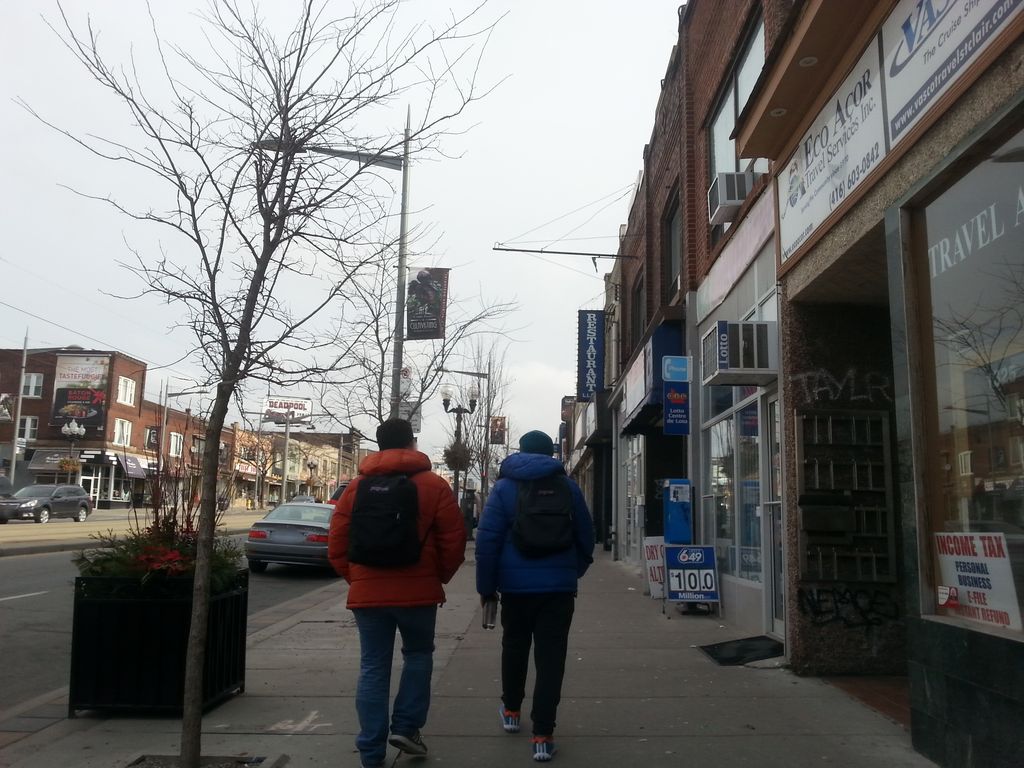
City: toronto